Current action and preconditions to check: trajectory_clear

Your task: For each precondition in the list above, predict whether it will hold at this action.

Consider the current scene as observed from the mobile robot's camera, and analyze the predicted future states of all dynamic agents (e.g., people, animals, vehicles, or any moving entities) within the NEXT SECOND.

IMPORTANT: Only answer "very likely" if you are absolutely certain—based on strong, clear evidence—that a dynamic agent will violate the precondition in the predicted future state. Do NOT answer "very likely" for unlikely, ambiguous, or low-probability risks.

Ask yourself for each precondition: Is there a high probability, with clear and convincing evidence, that the predicted future states of any dynamic agent will interfere with the predicted future state of the currently executing action within the NEXT SECOND, causing that precondition to fail?

Assess the risk level based on these predictions. Use "likely" or "very likely" if motions create a clear risk of interference.

Use "neutral" or "improbable" if agents are nearby but their predicted paths are clearly diverging or non-conflicting.

Failure Risk Categories: "very improbable", "improbable", "neutral", "likely", "very likely"

Answer Format: Output ONLY the probability_of_failure value from these categories: "very improbable", "improbable", "neutral", "likely", "very likely"

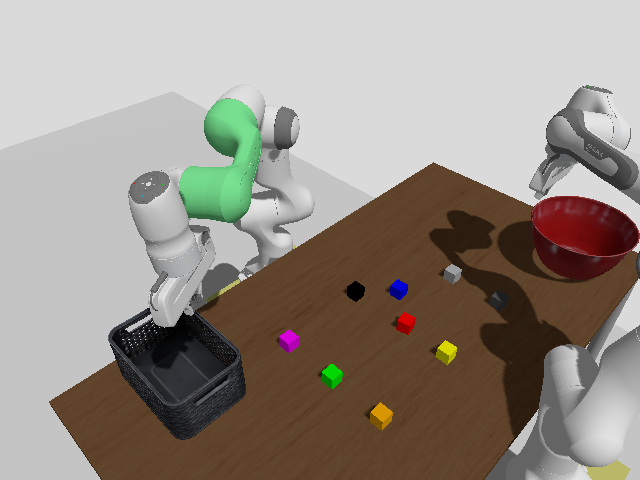

Answer: very improbable